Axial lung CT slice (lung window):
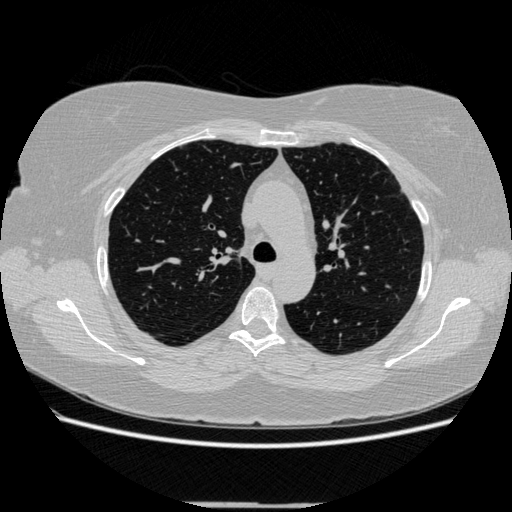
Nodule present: no